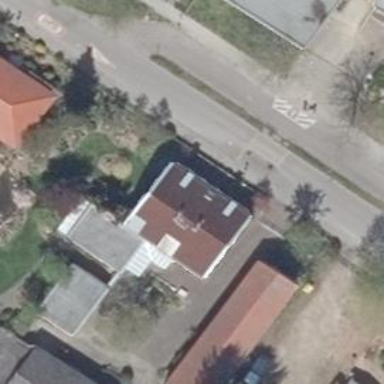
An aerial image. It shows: Gabled roof on residential building.